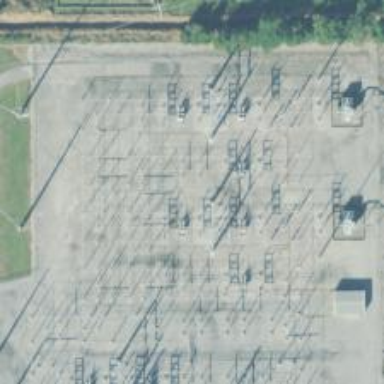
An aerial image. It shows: Switch for power supply.